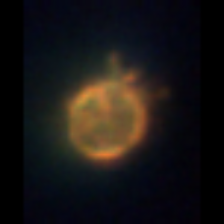
Taxon: Ciliates
Group: Other